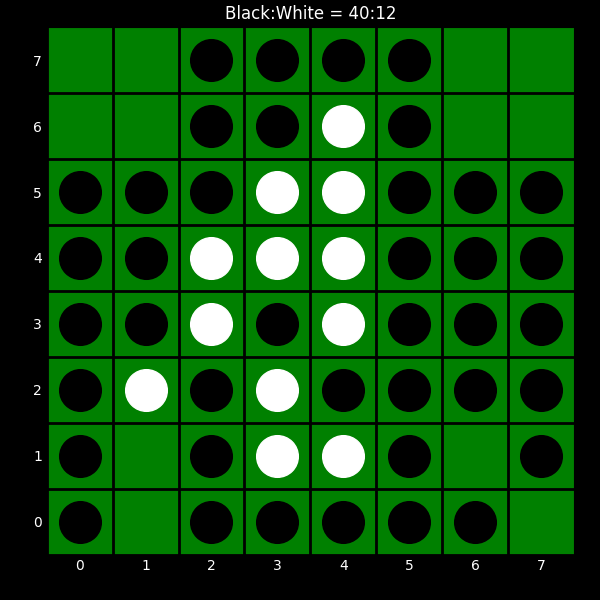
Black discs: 40
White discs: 12